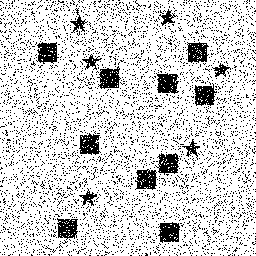
Squares: 10
Triangles: 0
Stars: 6
Total shapes: 16